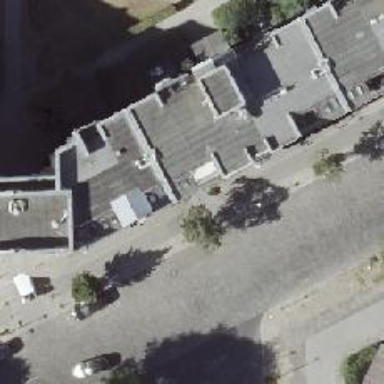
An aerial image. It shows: Parking entrance.